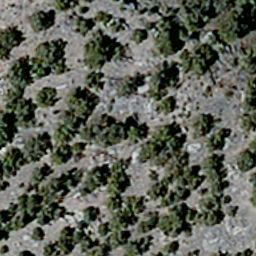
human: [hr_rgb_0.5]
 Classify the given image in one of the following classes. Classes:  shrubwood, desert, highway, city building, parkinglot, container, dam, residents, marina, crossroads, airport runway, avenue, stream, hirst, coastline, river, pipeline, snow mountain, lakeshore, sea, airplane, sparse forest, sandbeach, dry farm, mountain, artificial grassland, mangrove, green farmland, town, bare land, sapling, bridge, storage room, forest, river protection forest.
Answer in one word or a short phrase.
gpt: sparse forest